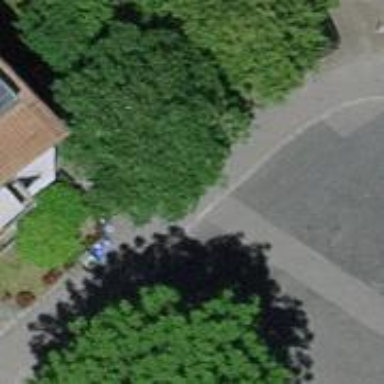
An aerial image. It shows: Footway surfaced with paving stones.